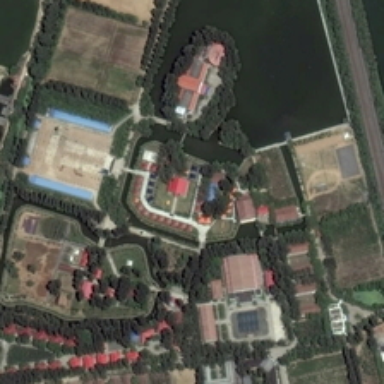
The resort near a road is divided into several parts with different buildings and equipment by lines of trees .